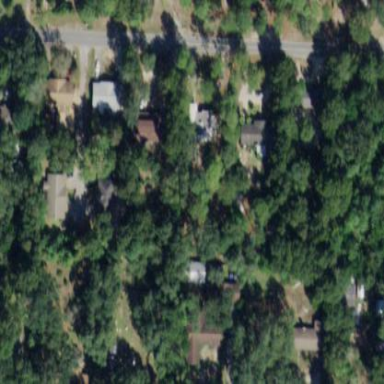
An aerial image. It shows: This residential area consists of single-family homes.